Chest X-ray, AP view. Patient: 38 years old, sex F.
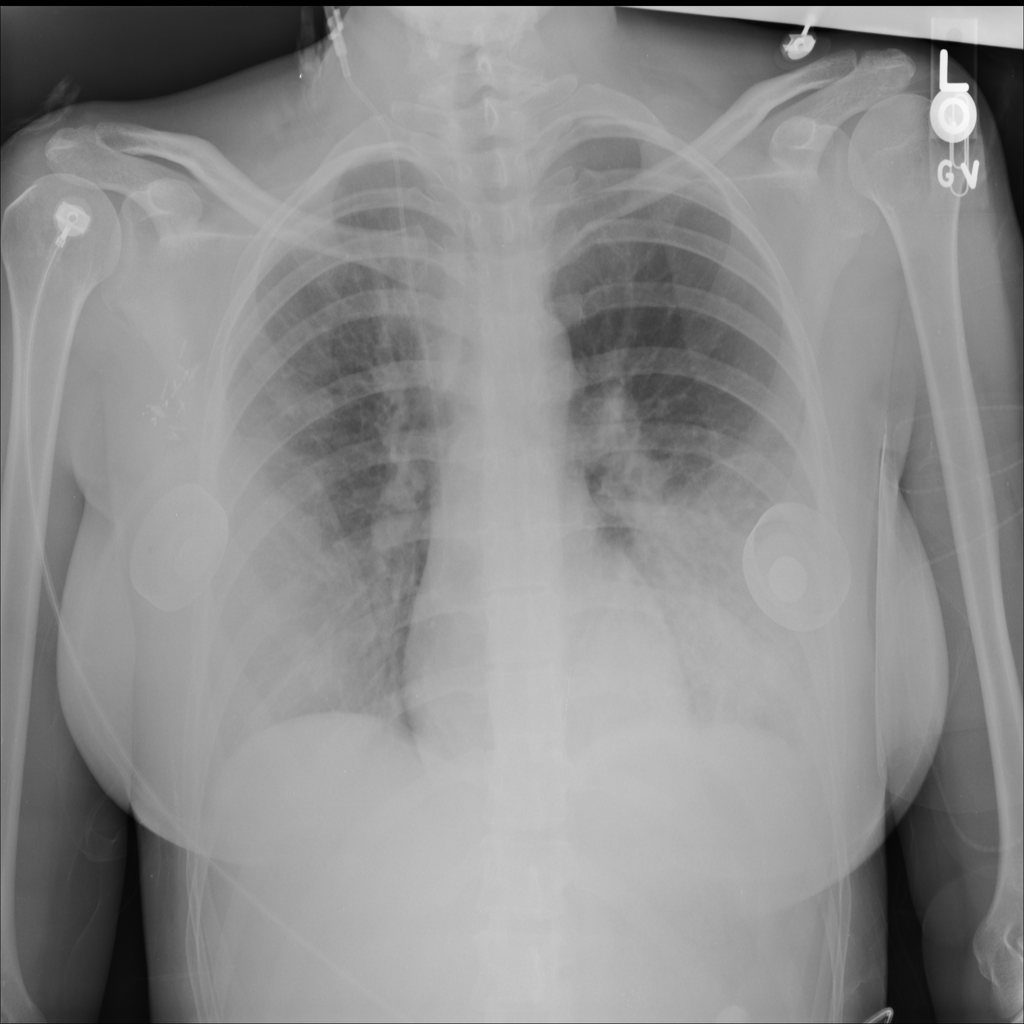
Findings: Infiltration